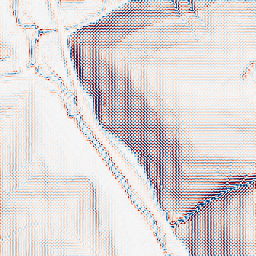
Category: wavelet
Decomposition family: wavelet_dwt
Decomposition parameters: wavelet: haar
level: 2
Upsampling method: quadratic
Upsampling parameters: scale: 2
Upsampling scale: 2